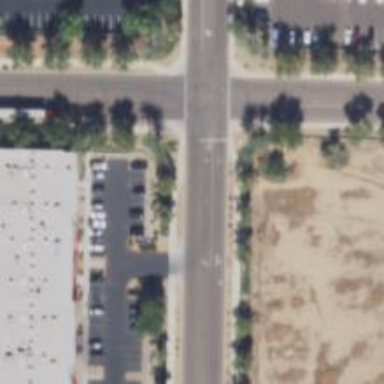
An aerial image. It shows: Solid stop line on the road.